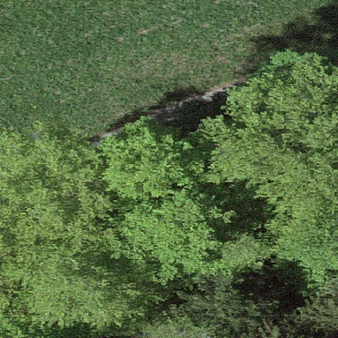
Label: other